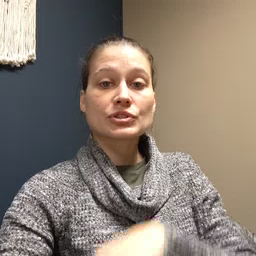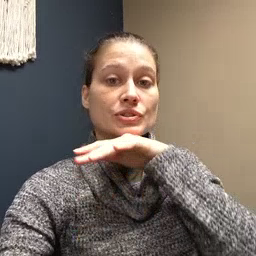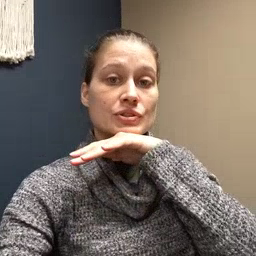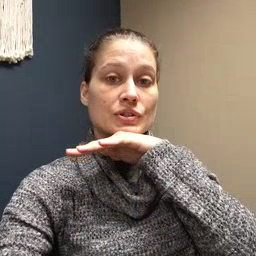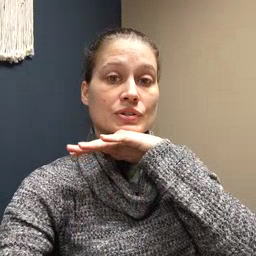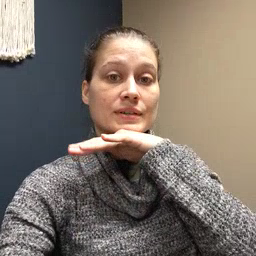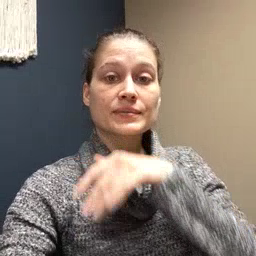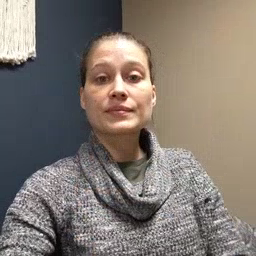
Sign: dirty